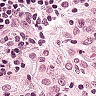
Metastatic tissue present: no